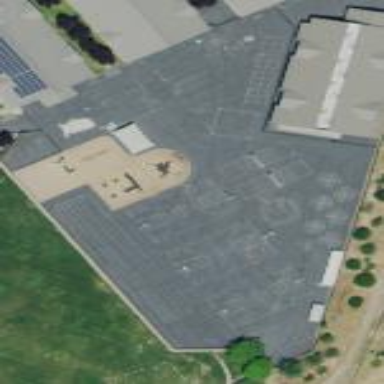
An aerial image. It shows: Asphalt schoolyard.